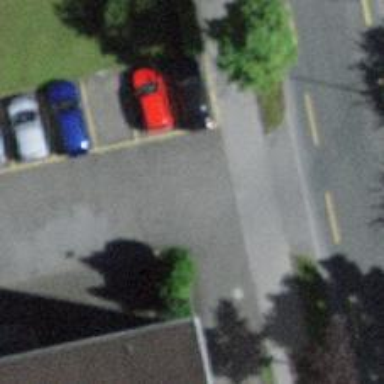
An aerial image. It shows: Alleyway designated as service road.